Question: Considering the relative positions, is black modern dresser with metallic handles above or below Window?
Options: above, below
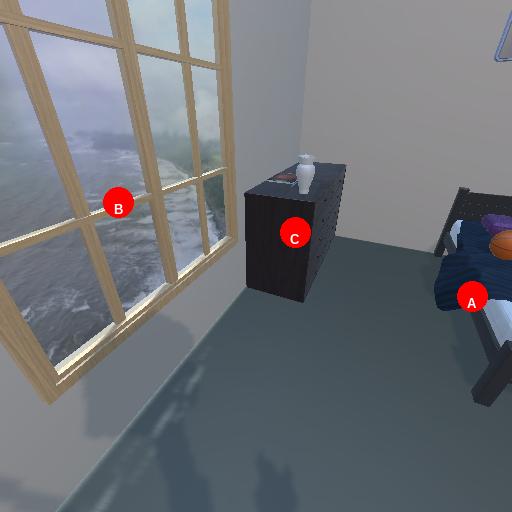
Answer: above